Question: Using an Interbase database I have an application in which I want to show the contents of an memo field.
I have created a datamodule on which I put a 'TIBDatabase', 'TIBTransaction', 'TDataSource' and 'TIBTable' all connected. Data comes out, no problems so far.
But when I add a 'TDBMemo' to a form and want to show the contents all I get is this;

I have only set the 'DataSource' and 'DataField' on the 'TDBMemo' so there is no further code involved.
Any thoughts?
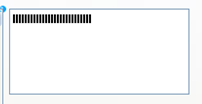
Answer: Solved it by replacing the 'TDBMemo' with an 'TMemo' and adding the contents to it with;
'''
Encoding.Unicode.GetString(myQuery.FieldByName('myField').AsBytes);
'''